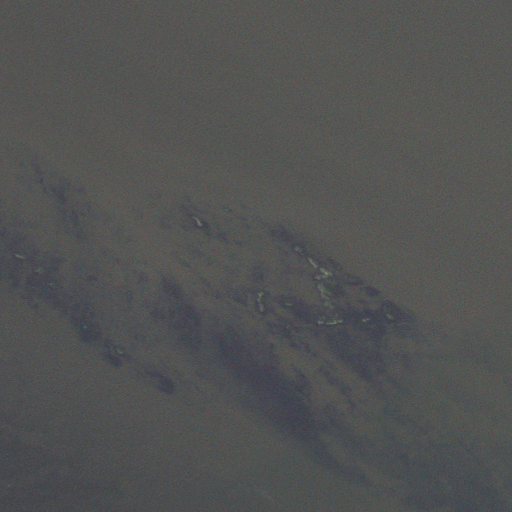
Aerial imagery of island in Wisconsin named Island Number Two Hundred Twelve containing only open water